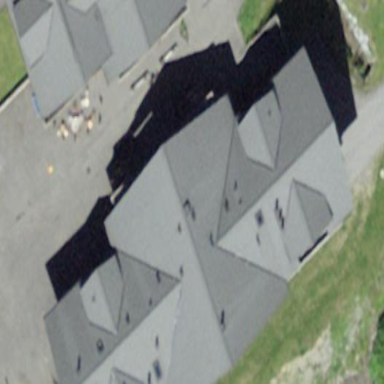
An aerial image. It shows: Gabled roof hotel.